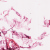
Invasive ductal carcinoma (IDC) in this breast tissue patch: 0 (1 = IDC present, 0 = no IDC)